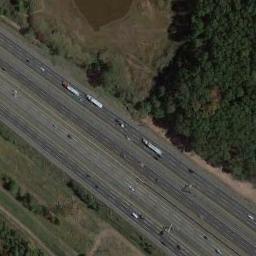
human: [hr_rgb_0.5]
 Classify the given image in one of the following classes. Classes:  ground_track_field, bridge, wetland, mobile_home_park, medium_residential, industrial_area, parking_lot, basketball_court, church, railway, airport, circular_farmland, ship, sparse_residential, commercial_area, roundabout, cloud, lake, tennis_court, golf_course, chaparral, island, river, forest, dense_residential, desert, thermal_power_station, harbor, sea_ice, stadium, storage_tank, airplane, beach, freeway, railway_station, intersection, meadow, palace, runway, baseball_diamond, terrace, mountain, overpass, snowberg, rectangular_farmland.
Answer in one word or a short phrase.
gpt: freeway